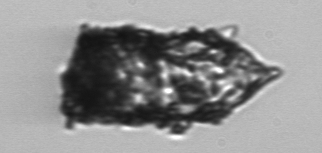
Label: Tintinnopsis